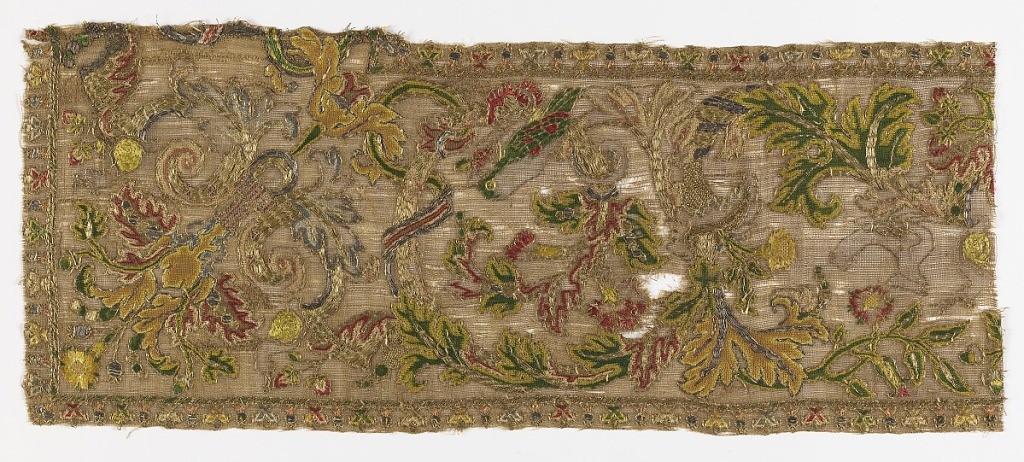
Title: Fragment
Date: mid-17th century
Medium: linen, silk, metallic thread Technique: needlework on gauze weave (buratto)
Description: Gauze weave (buratto) with embroidery of scrolling steam with flowers, leaves and birds arranged as corner ornament and wide border between narrow borders of repeating conventionalized forms.